Question: I have this code which created with 'UITableView' and making the cell's color show alternatively white and grey.
How can I correct this, without memory leak? Thanks!
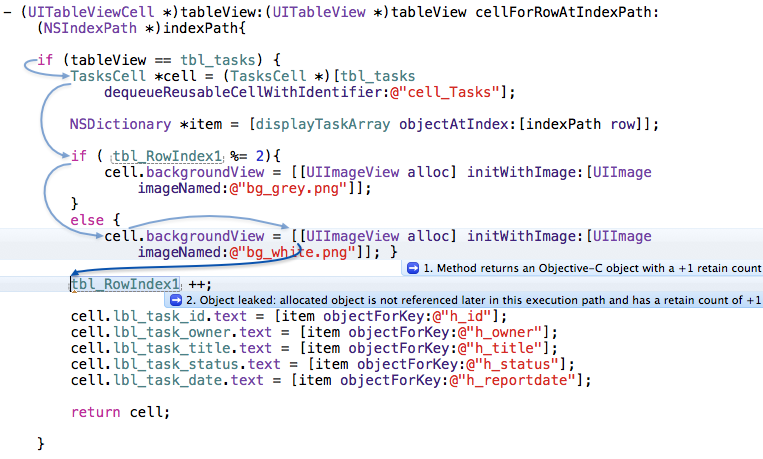
Answer: Your code is:
'''
cell.backgroundView = [[UIImageView alloc] initWithImage:[UIImage imageNamed:@"bg_white.png"]];
'''
This leaks the 'UIImageView'. You allocated it, but you didn't release it afterwards.
To fix:
'''
UIImageView* imageView = [[UIImageView alloc] initWithImage:[UIImage imageNamed:@"bg_white.png"]];
cell.backgroundView = imageView;
[imageView release];
'''
The arrows in the analyzer warning are a little misleading -- they're trying to show the flow of the execution through the code, into the method that caused the leak, and then out. The textual messages are the important part.
(Also, I suspect you want 'tbl_RowIndex1 % 2', not 'tbl_RowIndex1 %= 2'.)